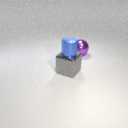
large gray metal cube to the left of large purple metal sphere